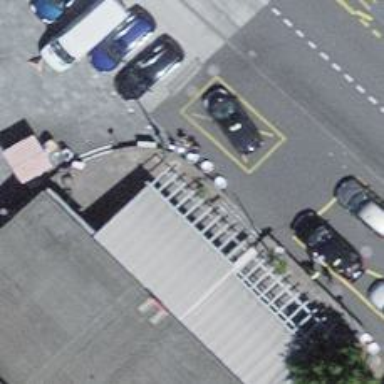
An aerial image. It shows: Taxi stand.